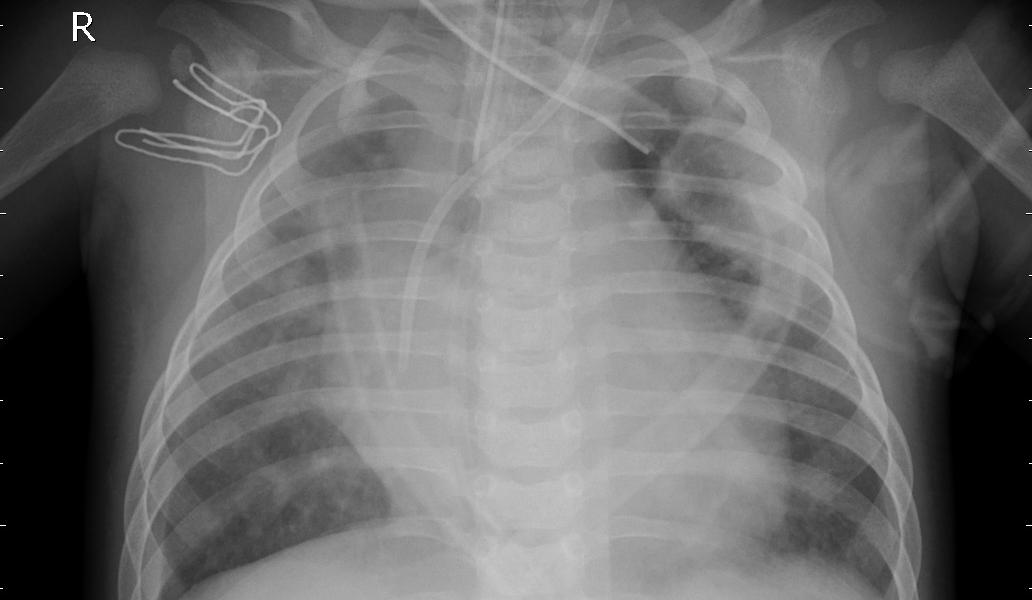
Diagnosis: PNEUMONIA